Question: Before I move to RoR I was using this great <URL> and it worked fine.
I try to use it again in my Rails (4.0.8) application but I can't figure it why nothing is displayed.
I have in app/assets/javascripts (among others) :
'''
application.js
jquery.countdown.min.js
jquery-2.1.1.min.js
'''
In my application.js :
'''
//= require_tree .
//= require jquery-2.1.1.min
//= require jquery.countdown.min
'''
In my Gemfile :
'''
gem 'jquery-rails', '3.0.4'
'''
In my app/views/pages/page.html.erb :
'''
<br />
--
<div data-countdown="2016/01/01"></div>
--
<script type="text/javascript">
$('[data-countdown]').each(function() {
var $this = $(this), finalDate = $(this).data('countdown');
$this.countdown(finalDate, function(event) {
$this.html(event.strftime('%D days %H:%M:%S'));
});
});
</script>
'''
Like <URL> but nothing shows up.

Am I missing something obvious ? Thanks for your help.
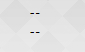
Answer: I managed to display my countdown again !
I found (printing the javascript console) that I have the error '$ is not defined'. So I remove 'gem 'jquery-rails', '3.0.4'' from my Gemfile and perform the command 'gem uninstall jquery-rails'. Then I added those few lines in my header and restarted the server.
'''
<%= javascript_include_tag "jquery-2.1.1.min" %>
<%= javascript_include_tag "jquery.countdown.min" %>
'''